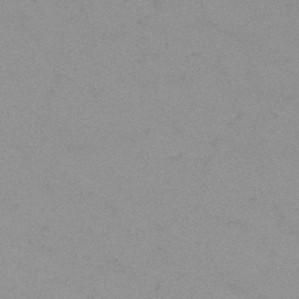
Label: frost